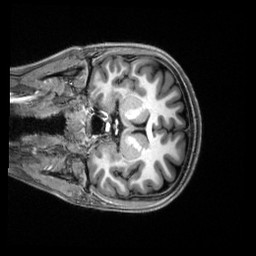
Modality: T1w
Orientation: coronal
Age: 20
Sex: female
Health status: healthy
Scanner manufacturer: siemens
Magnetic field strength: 3 T
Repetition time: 2.5 s
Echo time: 0.00222 s